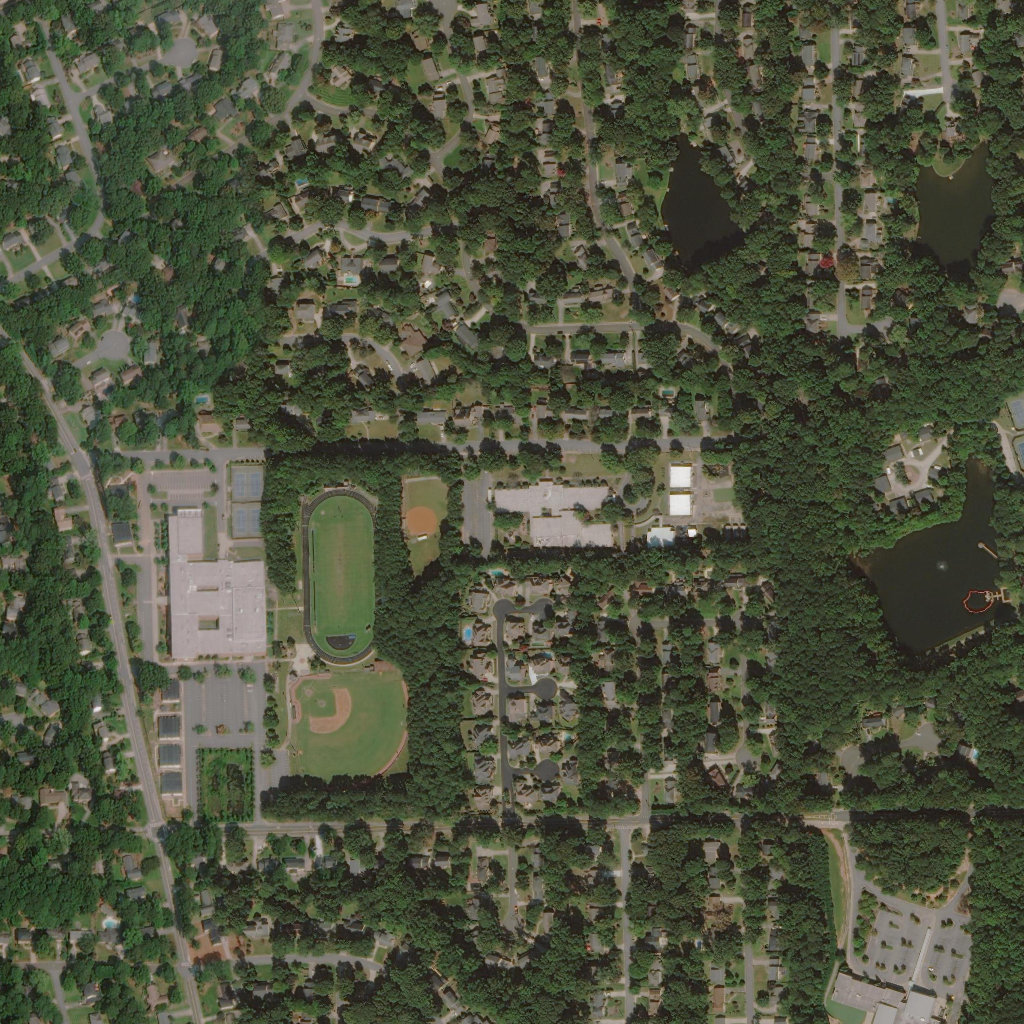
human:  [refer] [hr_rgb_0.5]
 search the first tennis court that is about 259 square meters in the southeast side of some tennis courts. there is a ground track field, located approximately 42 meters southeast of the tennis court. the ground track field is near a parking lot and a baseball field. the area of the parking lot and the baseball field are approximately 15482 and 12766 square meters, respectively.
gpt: <box>[[24, 49, 25, 52, 0]]</box>

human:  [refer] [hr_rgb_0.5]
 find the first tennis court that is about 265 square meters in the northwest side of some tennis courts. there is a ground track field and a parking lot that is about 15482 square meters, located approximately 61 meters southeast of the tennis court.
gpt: <box>[[22, 46, 24, 48, 0]]</box>